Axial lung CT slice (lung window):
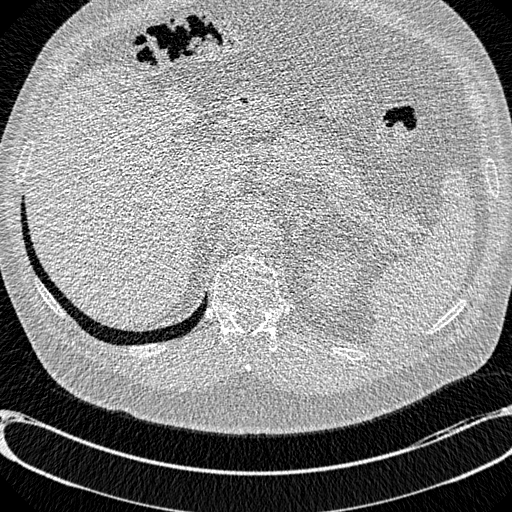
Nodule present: no